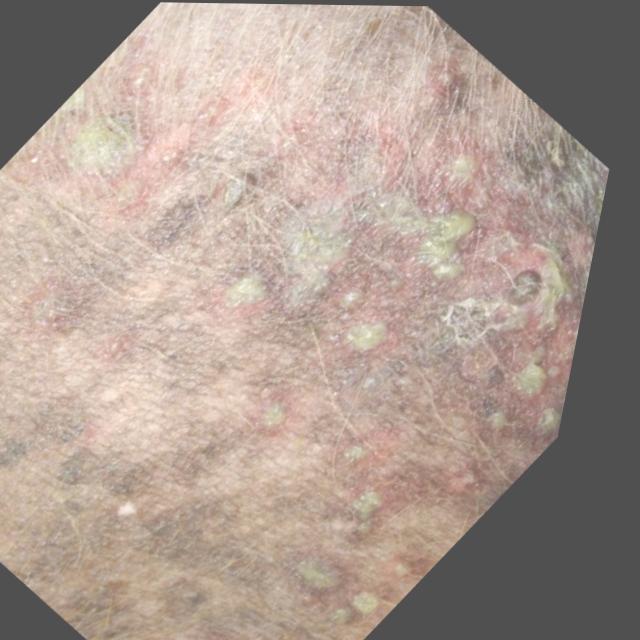
Canine dermatitis — inflammation of the skin presenting with erythema, pruritus, papules, and excoriation. May be allergic, contact, or atopic in origin.